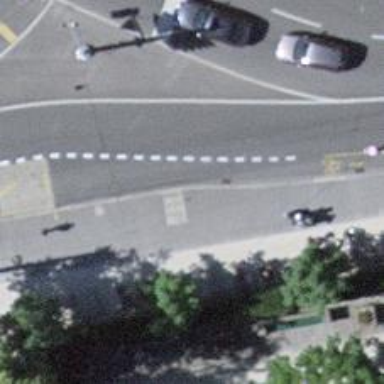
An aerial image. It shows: Bicycle parking area with stands available.